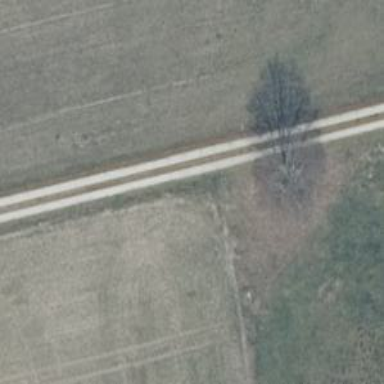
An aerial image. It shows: Track road with concrete surface and grade 1 track type.